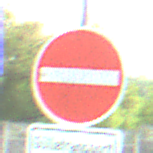
Verkehrszeichen: VerbotDerEinfahrt
Zusatzzeichen unten: BesondereFahrzeugeUndTransportgueter12
Umgebung: Outdoor, Nature
Tageszeit: MorningAfternoon
Wetter: PartlyCloudy
Licht: Natural
Jahreszeit: NotSpecified
Kontrast: HighContrast